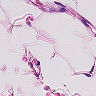
Metastatic tissue present: no